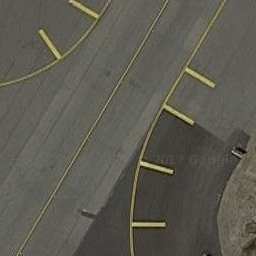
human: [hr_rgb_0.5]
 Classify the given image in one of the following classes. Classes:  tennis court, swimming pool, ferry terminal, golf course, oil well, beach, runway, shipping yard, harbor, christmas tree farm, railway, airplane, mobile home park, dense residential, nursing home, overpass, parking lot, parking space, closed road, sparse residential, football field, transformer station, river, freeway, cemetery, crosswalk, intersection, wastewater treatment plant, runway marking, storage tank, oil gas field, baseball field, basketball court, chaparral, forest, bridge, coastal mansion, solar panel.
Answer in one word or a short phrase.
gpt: runway marking